Field crop: maize
Growth stage: 1
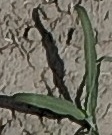
Species: sorghum